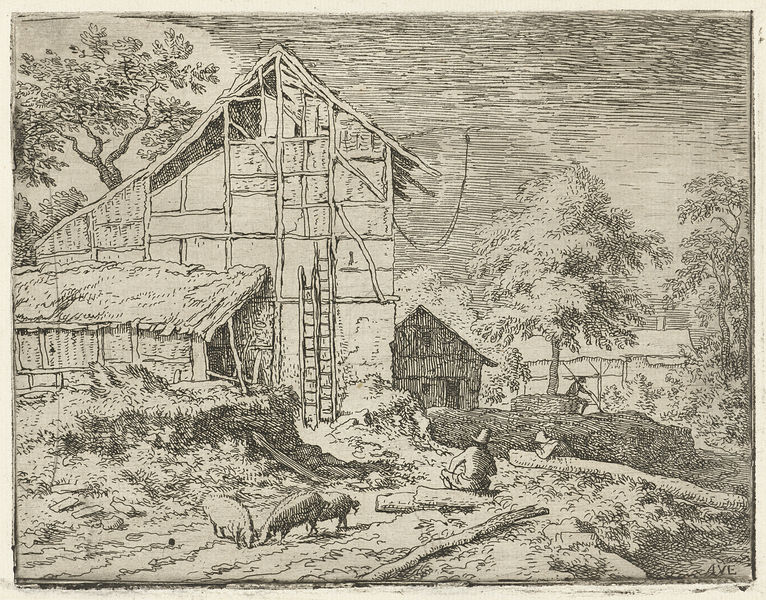
Titel: Boerenerf met twee ladders
Künstler: Allaert van Everdingen
Standort: Amsterdam
Institution: Rijksmuseum
Schlagwörter: baum, himmel, mann, bäume, hut, stroh, zeichnung, haus, wiese, stamm, hütte, bauern, heu, dorf, hecke, schweine, hof, leiter, stämme, bauer, schwein, scheune, druck, stich, fachwerk, hirte, misthaufen